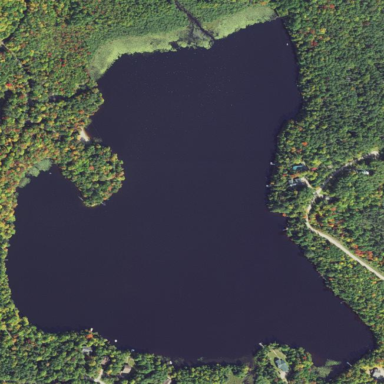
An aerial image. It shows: Beautiful lake surrounded by nature.